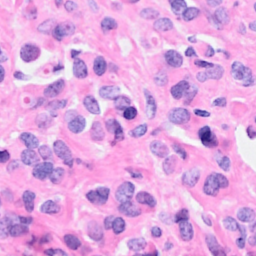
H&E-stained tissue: Breast